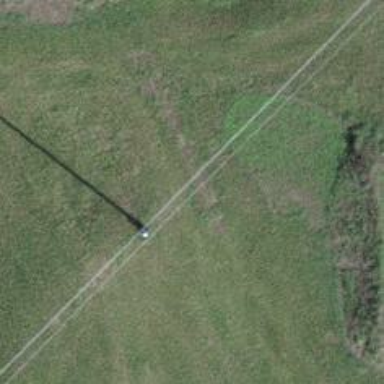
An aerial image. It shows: Utility pole as the man-made structure.